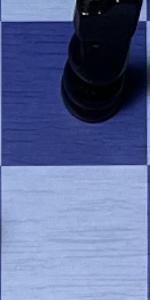
Label: Empty